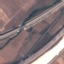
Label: Highway